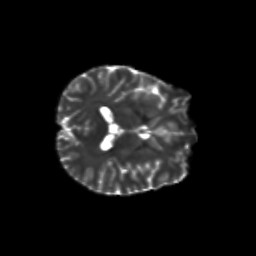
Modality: T2w
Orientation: axial
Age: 27
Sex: female
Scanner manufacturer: siemens
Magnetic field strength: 3 T
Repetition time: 8.6 s
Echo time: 0.095 s